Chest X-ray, AP view. Patient: 32 years old, sex M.
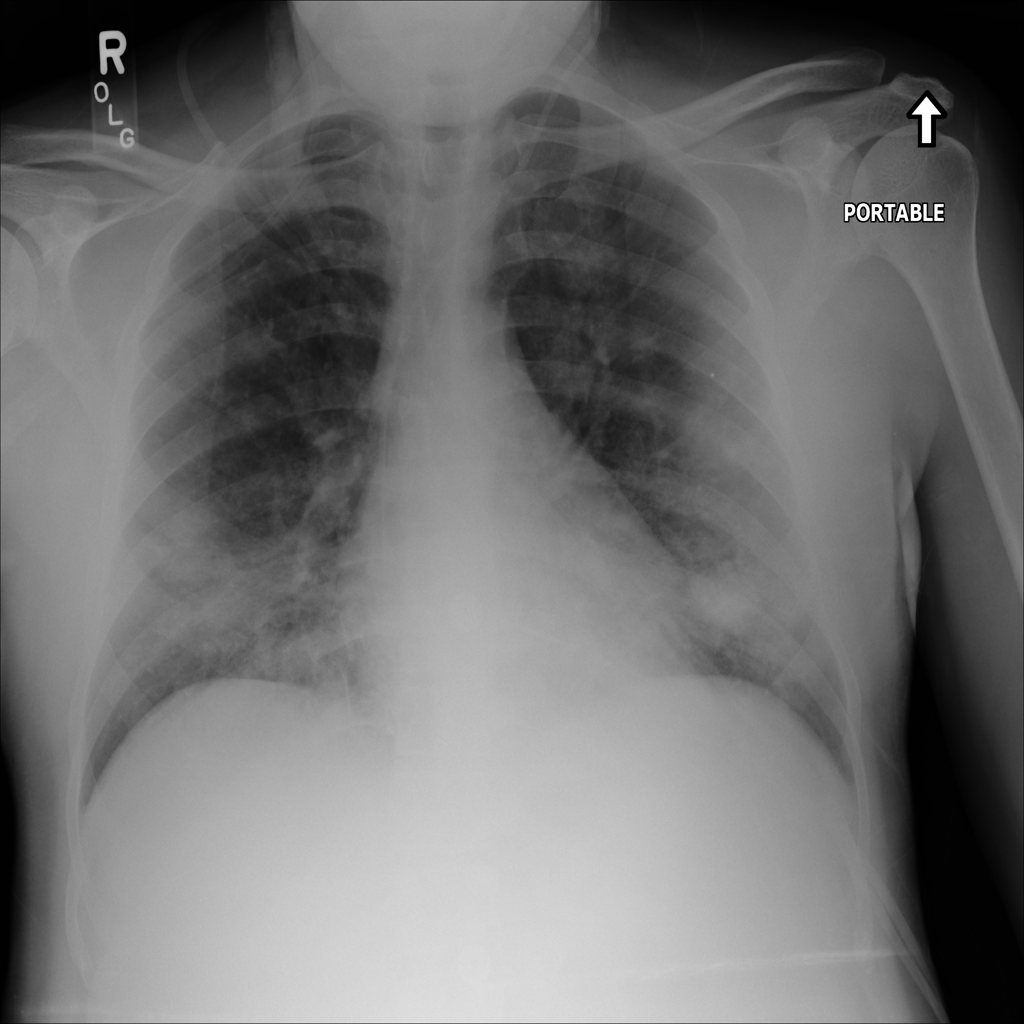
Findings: Atelectasis, Consolidation, Infiltration